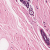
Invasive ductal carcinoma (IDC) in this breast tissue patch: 0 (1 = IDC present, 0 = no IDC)